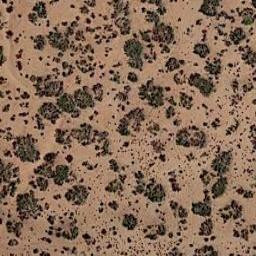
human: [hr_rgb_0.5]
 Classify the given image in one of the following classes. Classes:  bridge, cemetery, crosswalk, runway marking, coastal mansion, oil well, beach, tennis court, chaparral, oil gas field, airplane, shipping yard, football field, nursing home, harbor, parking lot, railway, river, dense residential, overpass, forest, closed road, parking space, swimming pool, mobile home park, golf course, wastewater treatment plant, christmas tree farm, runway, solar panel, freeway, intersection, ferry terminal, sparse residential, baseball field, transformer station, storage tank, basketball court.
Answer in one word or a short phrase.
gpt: chaparral